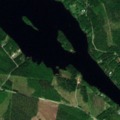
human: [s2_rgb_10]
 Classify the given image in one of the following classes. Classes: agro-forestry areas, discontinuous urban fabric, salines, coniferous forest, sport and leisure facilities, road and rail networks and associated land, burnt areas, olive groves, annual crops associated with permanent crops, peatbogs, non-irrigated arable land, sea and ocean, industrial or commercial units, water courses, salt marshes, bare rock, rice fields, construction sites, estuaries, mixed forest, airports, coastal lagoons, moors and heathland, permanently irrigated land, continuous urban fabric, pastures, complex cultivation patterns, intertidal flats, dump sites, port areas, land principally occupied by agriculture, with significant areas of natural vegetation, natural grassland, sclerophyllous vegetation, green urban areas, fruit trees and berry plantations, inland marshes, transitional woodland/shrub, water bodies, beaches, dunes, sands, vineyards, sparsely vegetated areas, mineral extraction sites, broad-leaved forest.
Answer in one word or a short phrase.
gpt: mixed forest, transitional woodland/shrub, water bodies